Chest X-ray. View position: AP
Patient age: 65
Patient sex: F
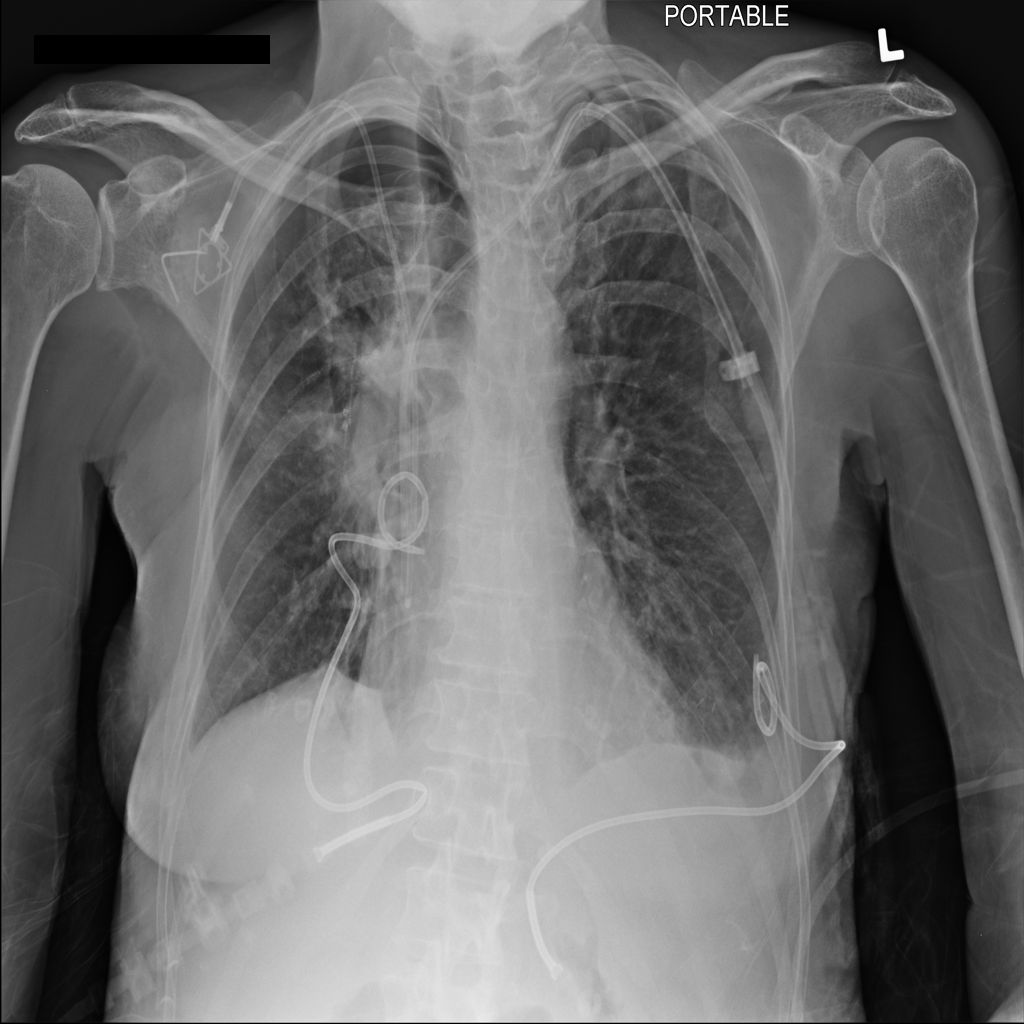
Finding: Pneumothorax